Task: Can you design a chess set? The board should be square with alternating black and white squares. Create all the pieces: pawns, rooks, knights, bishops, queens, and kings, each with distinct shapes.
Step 4710:
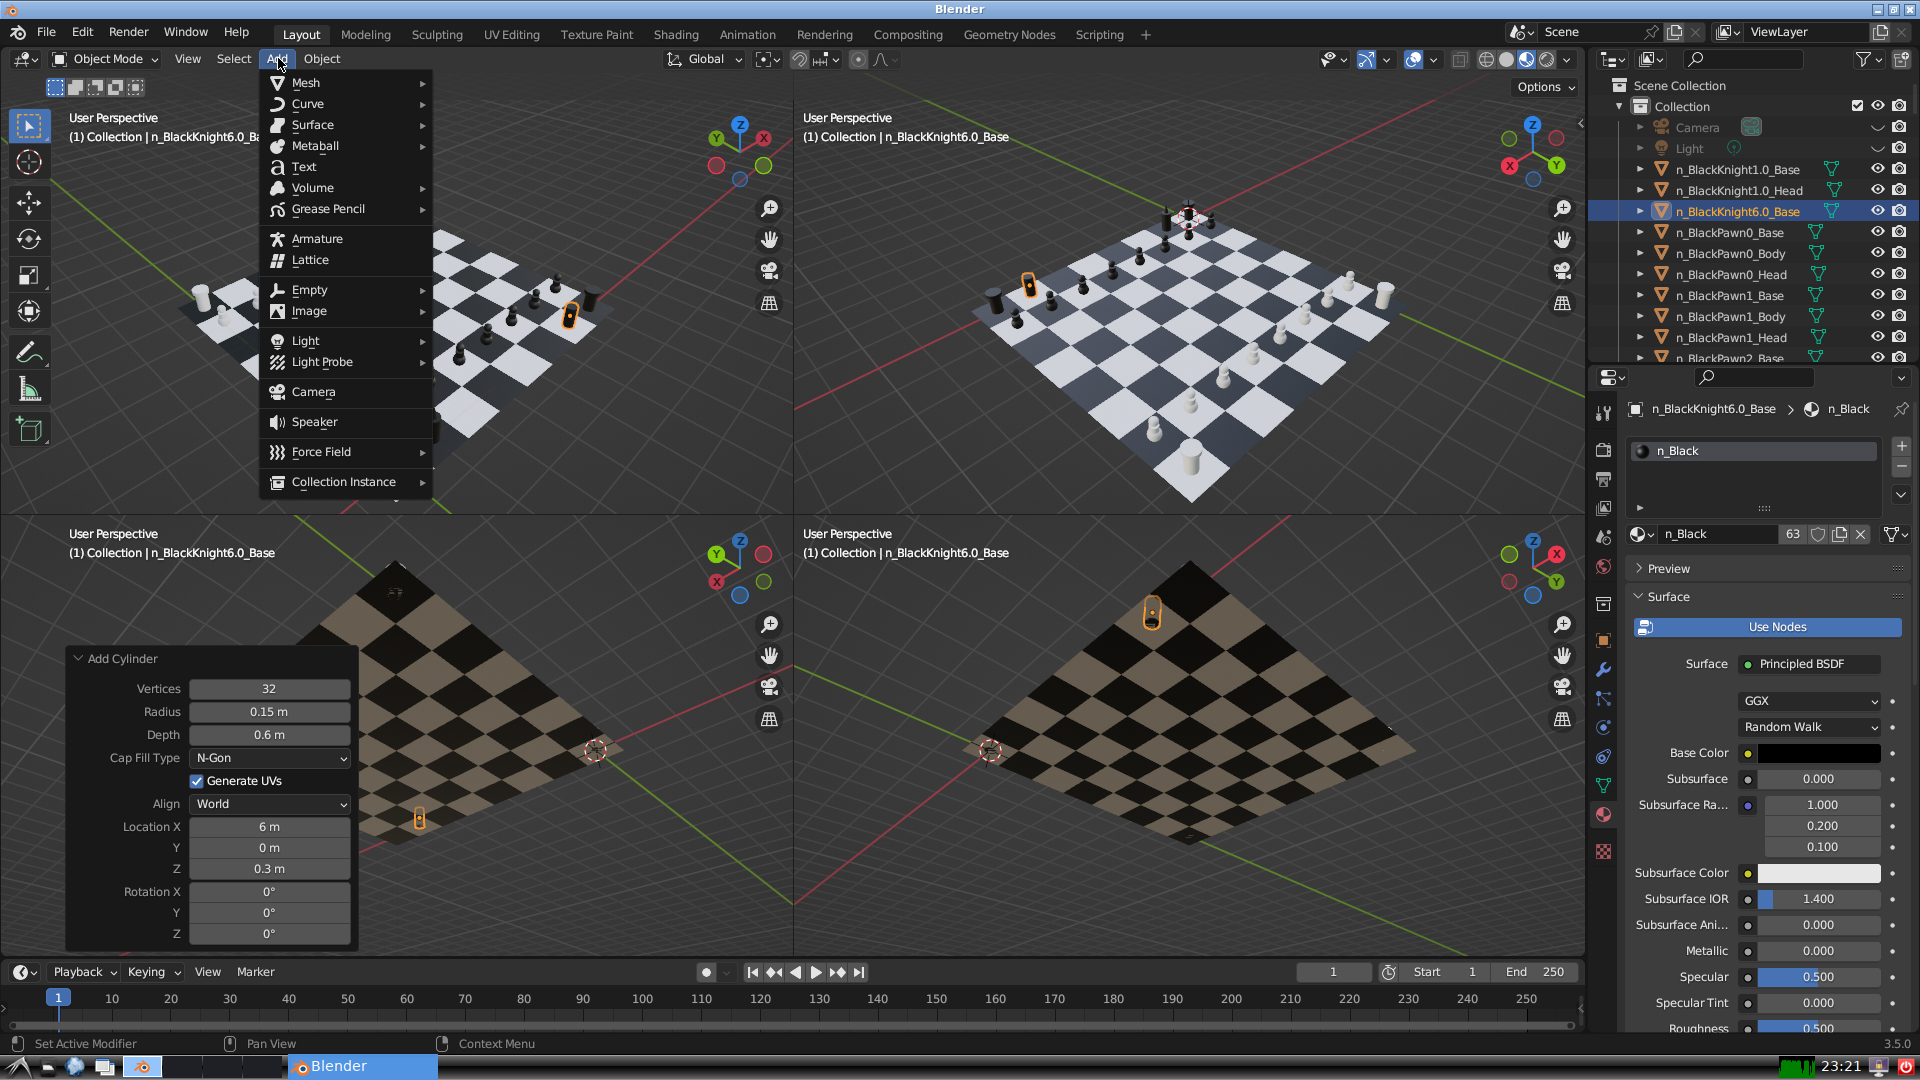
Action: {"mouse_move": [304, 82]}